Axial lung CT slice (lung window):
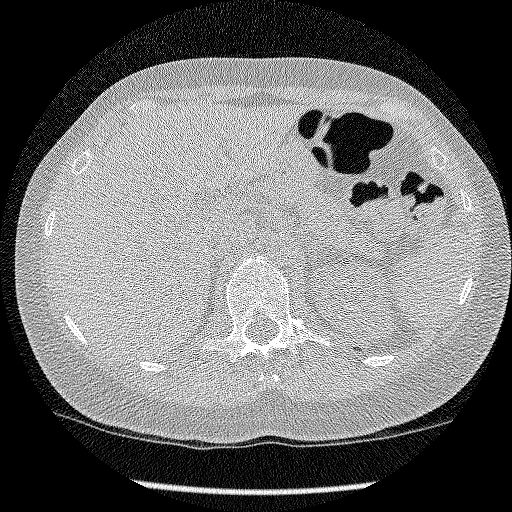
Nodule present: no